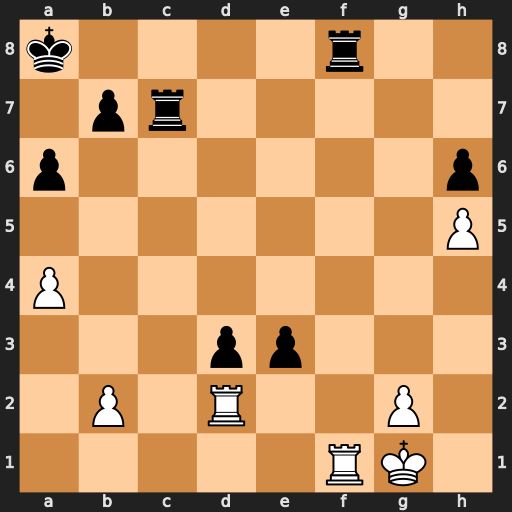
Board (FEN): k4r2/1pr5/p6p/7P/P7/3pp3/1P1R2P1/5RK1
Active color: w
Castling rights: -
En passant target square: -
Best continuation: Rxf8+ Ka7 Rxd3